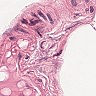
Metastatic tissue present: no